Question: I am a new guy who is trying to learn python on Coursera in a course of Using Python to Access Web Data, but in week 4 I meet a problem even when I was trying to run the sample program as following:
'''
import urllib
from BeautifulSoup import *
url = raw_input('Enter - ')
html = urllib.urlopen(url).read()
soup = BeautifulSoup(html)
tags = soup('a')
for tag in tags:
print 'TAG:',tag
print 'URL:',tag.get('href', None)
print 'Contents:',tag.contents[0]
print 'Attrs:',tag.attrs
'''
After I enter the address: 'python-data.dr-chuck.net/comments_42.html', it always shows a problem like this:

Since the python file is written as a sample for the course, it can't have a problem. So I try to find the answer on internet, tried to use some proxy to check, but it still cannot work. Really appreciate your help!
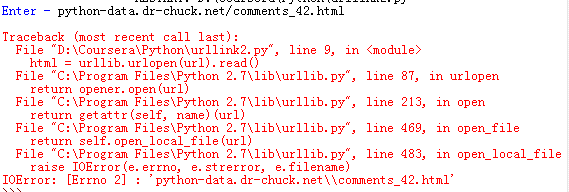
Answer: The <URL> states:
> Open a network object denoted by a URL for reading. If the URL , or if it has file: as its scheme identifier, this opens a (without universal newlines); otherwise it opens a socket to a server somewhere on the network.
Your code is fine, but you are passing an URL without scheme identifier: 'python-data.dr-chuck.net/comments_42.html', thus urllib tries to open it locally, which produces an IOError.
Try with 'http://python-data.dr-chuck.net/comments_42.html', it works.